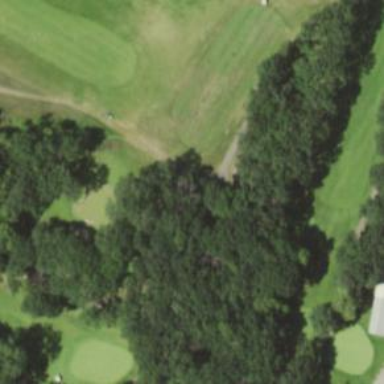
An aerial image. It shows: Golf tee area covered with grass.